Field crop: tomato
Growth stage: 1
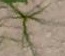
Species: cyperus